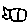
Label: fish